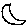
Label: moon